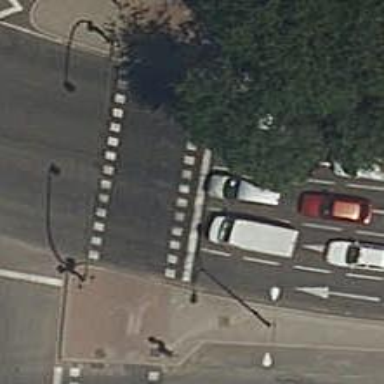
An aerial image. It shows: Crossing with traffic signals.